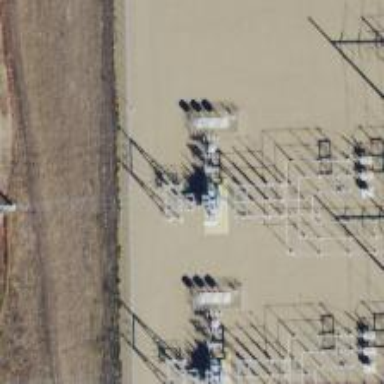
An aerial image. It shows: Switch for power supply.